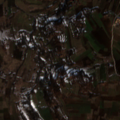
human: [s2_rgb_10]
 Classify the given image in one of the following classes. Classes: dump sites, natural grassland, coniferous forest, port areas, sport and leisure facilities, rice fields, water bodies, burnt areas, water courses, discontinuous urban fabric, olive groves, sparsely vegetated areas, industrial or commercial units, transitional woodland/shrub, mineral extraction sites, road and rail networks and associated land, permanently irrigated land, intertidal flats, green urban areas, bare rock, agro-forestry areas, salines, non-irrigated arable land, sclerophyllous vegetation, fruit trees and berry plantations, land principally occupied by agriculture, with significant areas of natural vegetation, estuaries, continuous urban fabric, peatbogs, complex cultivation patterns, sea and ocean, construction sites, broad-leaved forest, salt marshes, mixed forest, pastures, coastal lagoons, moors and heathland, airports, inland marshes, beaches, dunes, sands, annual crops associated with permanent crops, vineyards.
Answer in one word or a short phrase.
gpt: non-irrigated arable land, land principally occupied by agriculture, with significant areas of natural vegetation